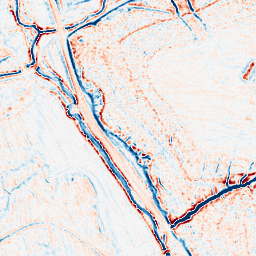
Category: edge_preserving
Decomposition family: bilateral
Decomposition parameters: d: 9
sigma_color: 75
sigma_space: 25
Upsampling method: sinc_blackman
Upsampling parameters: scale: 2
kernel_size: 4
Upsampling scale: 2